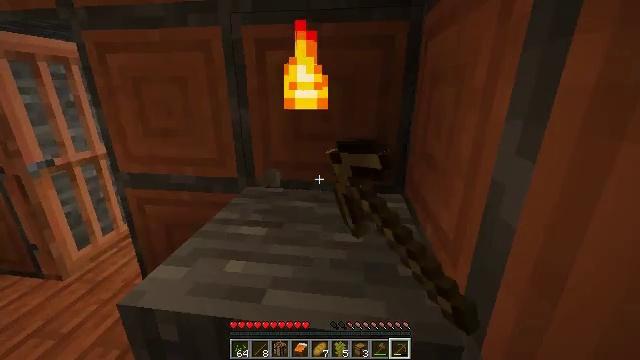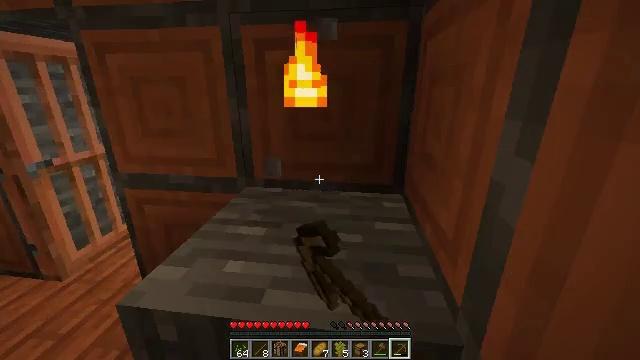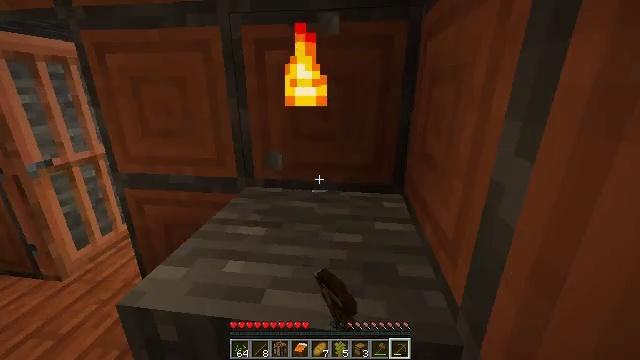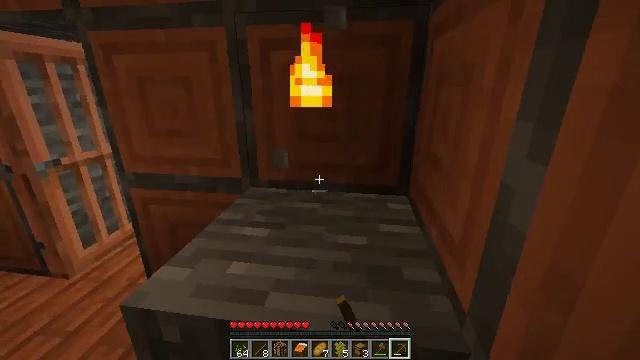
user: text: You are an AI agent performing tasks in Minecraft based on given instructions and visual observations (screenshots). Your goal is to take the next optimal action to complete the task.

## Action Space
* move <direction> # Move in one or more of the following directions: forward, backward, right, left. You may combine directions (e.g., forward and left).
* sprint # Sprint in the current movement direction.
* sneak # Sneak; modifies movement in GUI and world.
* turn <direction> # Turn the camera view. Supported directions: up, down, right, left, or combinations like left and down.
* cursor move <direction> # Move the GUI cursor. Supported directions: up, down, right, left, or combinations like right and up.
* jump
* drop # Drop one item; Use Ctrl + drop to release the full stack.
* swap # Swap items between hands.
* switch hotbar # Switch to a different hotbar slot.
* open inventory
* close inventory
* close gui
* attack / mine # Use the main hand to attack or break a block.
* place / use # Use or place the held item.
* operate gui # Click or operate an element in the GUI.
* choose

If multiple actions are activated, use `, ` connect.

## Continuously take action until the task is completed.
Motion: motion action
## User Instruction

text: Mine the torch on the wall.
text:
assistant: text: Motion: attack / mine
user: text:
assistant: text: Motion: no_op
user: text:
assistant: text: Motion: move forward, turn left
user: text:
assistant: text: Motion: no_op